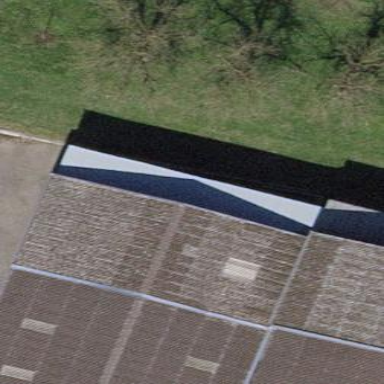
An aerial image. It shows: View of roof of building.